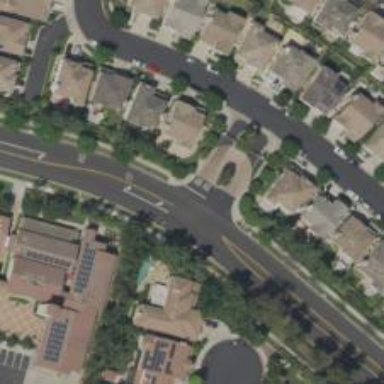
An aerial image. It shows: Road with stop sign.